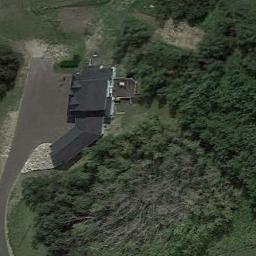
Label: sparse_residential